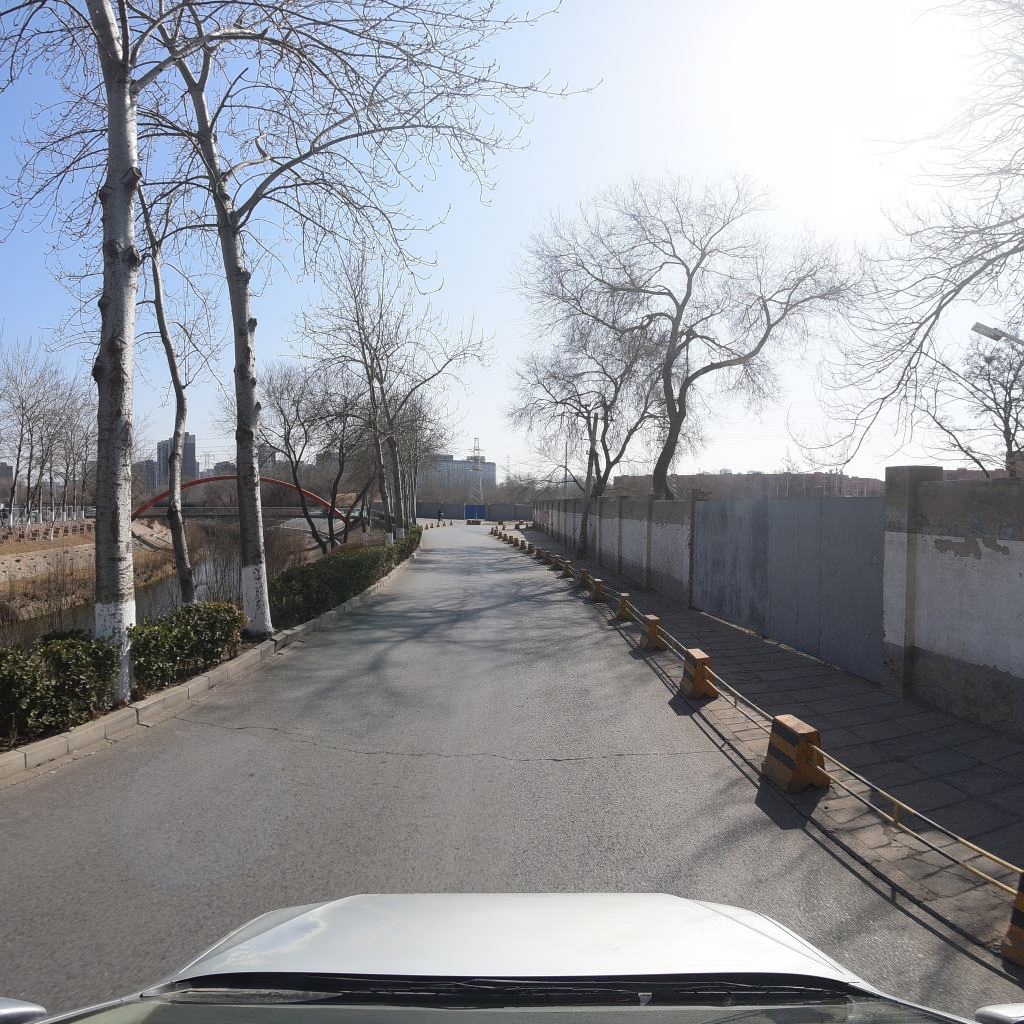
Region: Fengtai
Road damage annotations: transverse crack